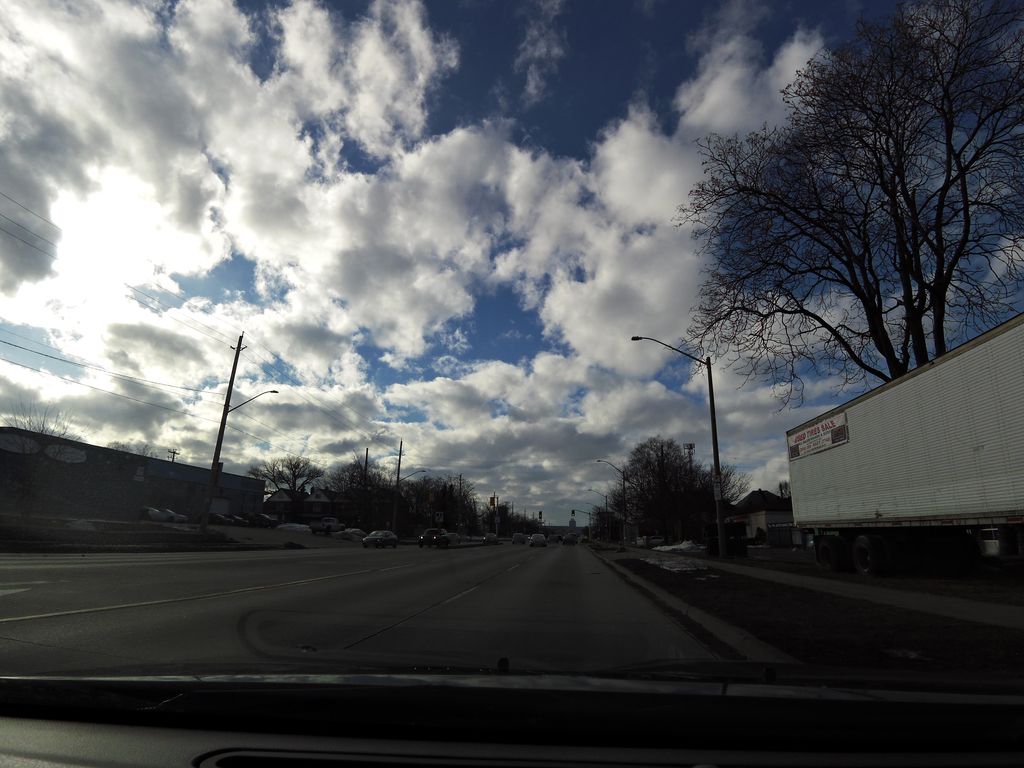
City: hamilton